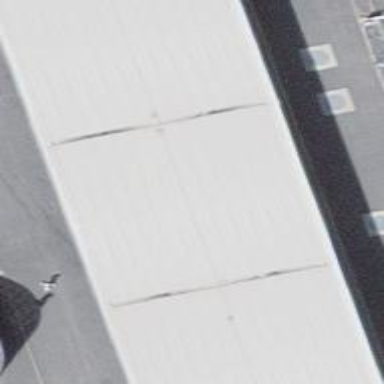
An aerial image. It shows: Fuel station.